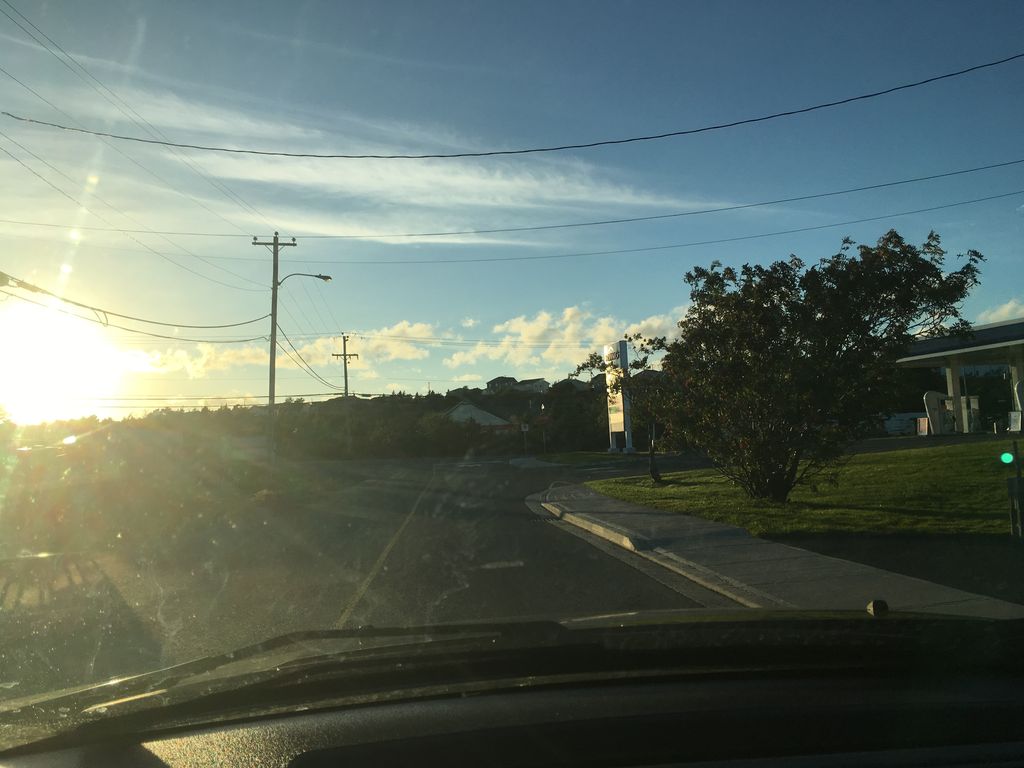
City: st_johns